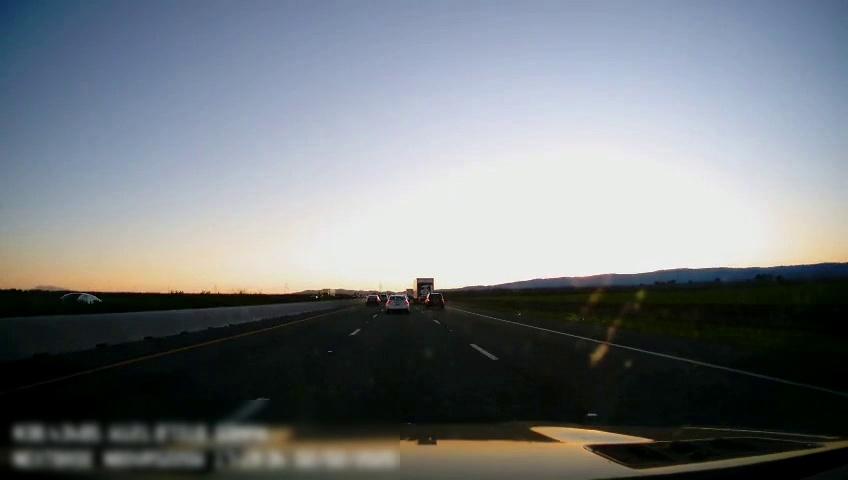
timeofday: Dusk/Dawn/Twilight
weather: Sunny
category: Drivable Space
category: Vehicles | Car
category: Vehicles | Truck
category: Vehicles | Truck
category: Vehicles | Truck
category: Vehicles | SUV
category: Vehicles | Car
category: Vehicles | Car
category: Lanes | Current Lane
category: Lanes | Alternate Lane
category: Lanes | Alternate Lane
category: Lanes | Alternate Lane